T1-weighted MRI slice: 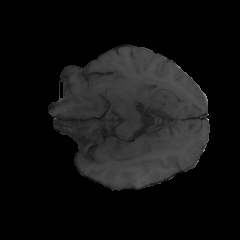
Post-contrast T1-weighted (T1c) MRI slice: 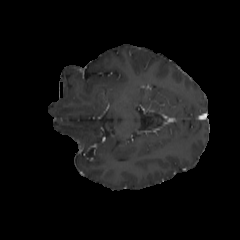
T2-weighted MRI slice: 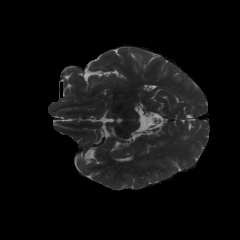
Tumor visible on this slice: no